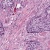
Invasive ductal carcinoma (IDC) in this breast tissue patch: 1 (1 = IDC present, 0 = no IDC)